Question: currently i have
'''
@foreach (array_chunk($posts->all(), 3) as $row)
<div class="row">
@foreach ($row as $post)
<div class="col-md-4">
<h1>$post->title</h1>
<p>
{{ Str::limit($post->body, 50, link_to_route('posts.show', ' ...', $post->id)) }}
</p>
</div>
@endforeach
</div>
<div class="clearfix"></div>
@endforeach
'''
which each item will now have the 'col-md-4', but what i wanna do is somthing like the below
'''
@foreach (array_chunk($posts->all(), 3) as $row)
@for ($i = 0; $i < count($row); $i++)
<div class="row">
<div class="col-md-4">
<h1>{{ $row[$i]->title }}</h1>
<p>
{{ Str::limit($row[$i]->body, 50, link_to_route('posts.show', ' .....', $row[$i]->id)) }}
</p>
</div>
<div class="col-md-3">
<h1>{{ $row[$i]->title }}</h1>
<p>
{{ Str::limit($row[$i]->body, 50, link_to_route('posts.show', ' .....', $row[$i]->id)) }}
</p>
</div>
<div class="col-md-5">
<h1>{{ $row[$i]->title }}</h1>
<p>
{{ Str::limit($row[$i]->body, 50, link_to_route('posts.show', ' .....', $row[$i]->id)) }}
</p>
</div>
</div>
<div class="clearfix"></div>
@endfor
@endforeach
'''
now each item have the class i want but unfortunately also each item will be repeated 3 times likes so

,is there away to achieve the above without being repeated.
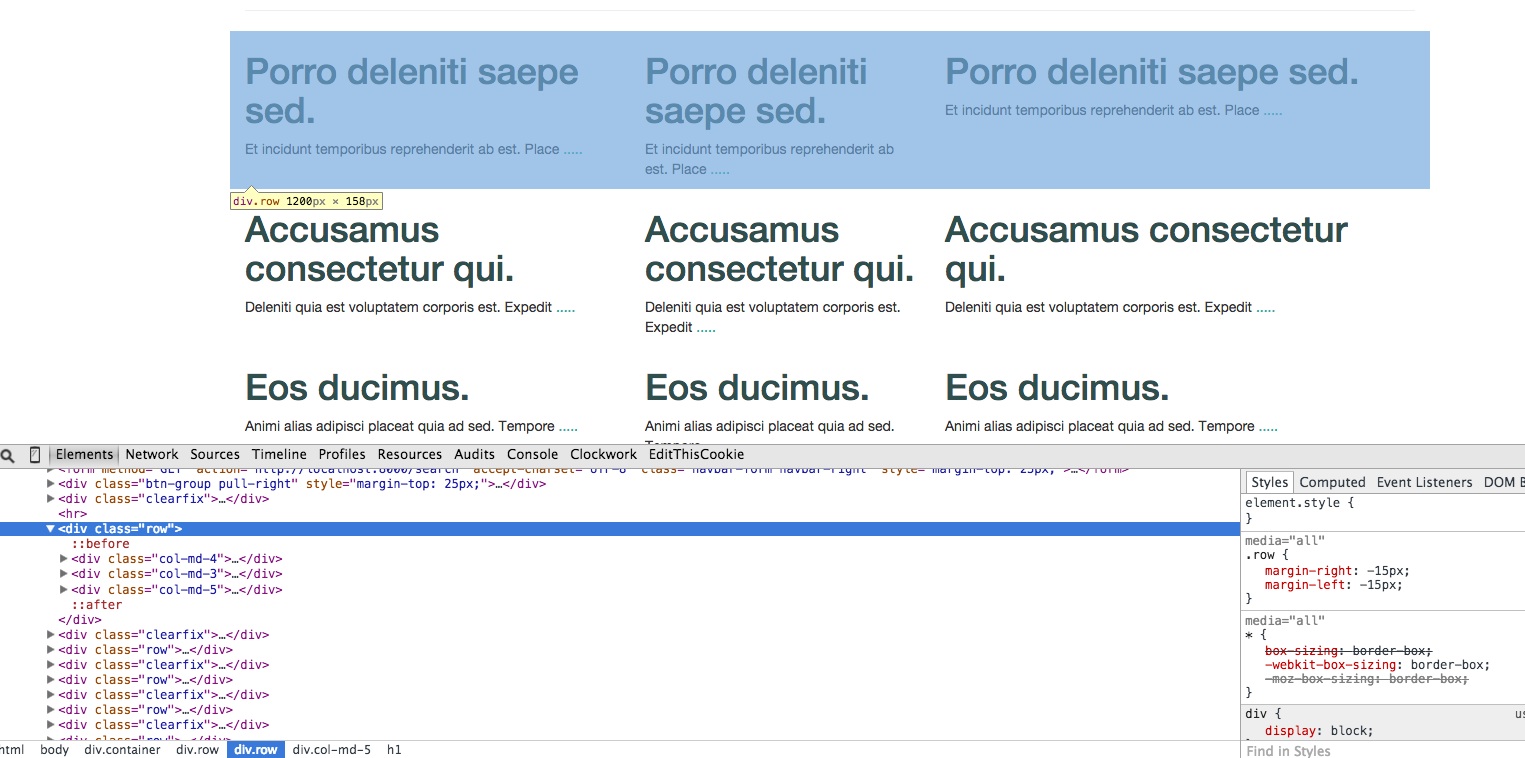
Answer: So you always want the row to be in 3 columns, with 'md-4', 'md-3', 'md-5' column width in that order?
'''
@foreach (array_chunk($posts->all(), 3) as $row)
<div class="row">
<?php $i = 0; ?>
@foreach ($row as $post)
<?php if ($i===0) echo '<div class="col-md-4">'; ?>
<?php if ($i===1) echo '<div class="col-md-3">'; ?>
<?php if ($i===2) echo '<div class="col-md-5">'; ?>
<h1>$post->title</h1>
<p>
{{ Str::limit($post->body, 50,
link_to_route('posts.show', ' ...', $post->id))
}}
</p>
</div>
<php $i++;?>
@endforeach
</div>
<div class="clearfix"></div>
@endforeach
'''